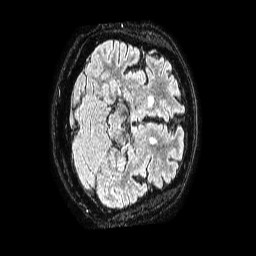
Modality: FLAIR
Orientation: axial
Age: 62
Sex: female
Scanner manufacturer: philips
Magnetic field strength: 1.5 T
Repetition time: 4.8 s
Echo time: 0.38 s